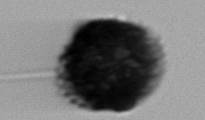
Label: Gonyaulax